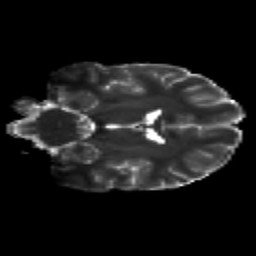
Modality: T2w
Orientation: coronal
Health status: healthy
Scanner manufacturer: siemens
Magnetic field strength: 3 T
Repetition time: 12 s
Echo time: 0.092 s